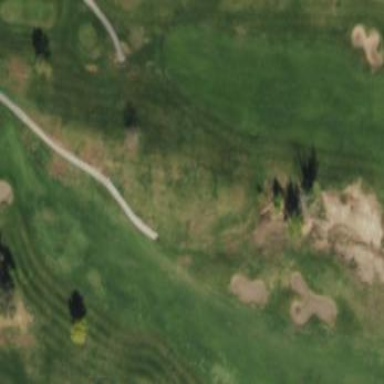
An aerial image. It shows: Golf fairway surrounded by grass.